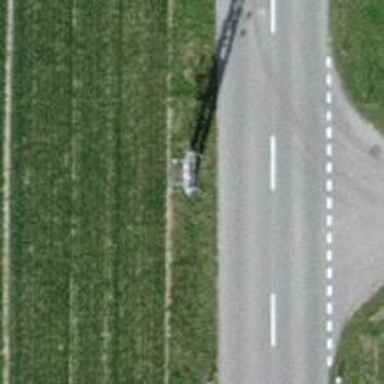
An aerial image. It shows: Concrete power pole.